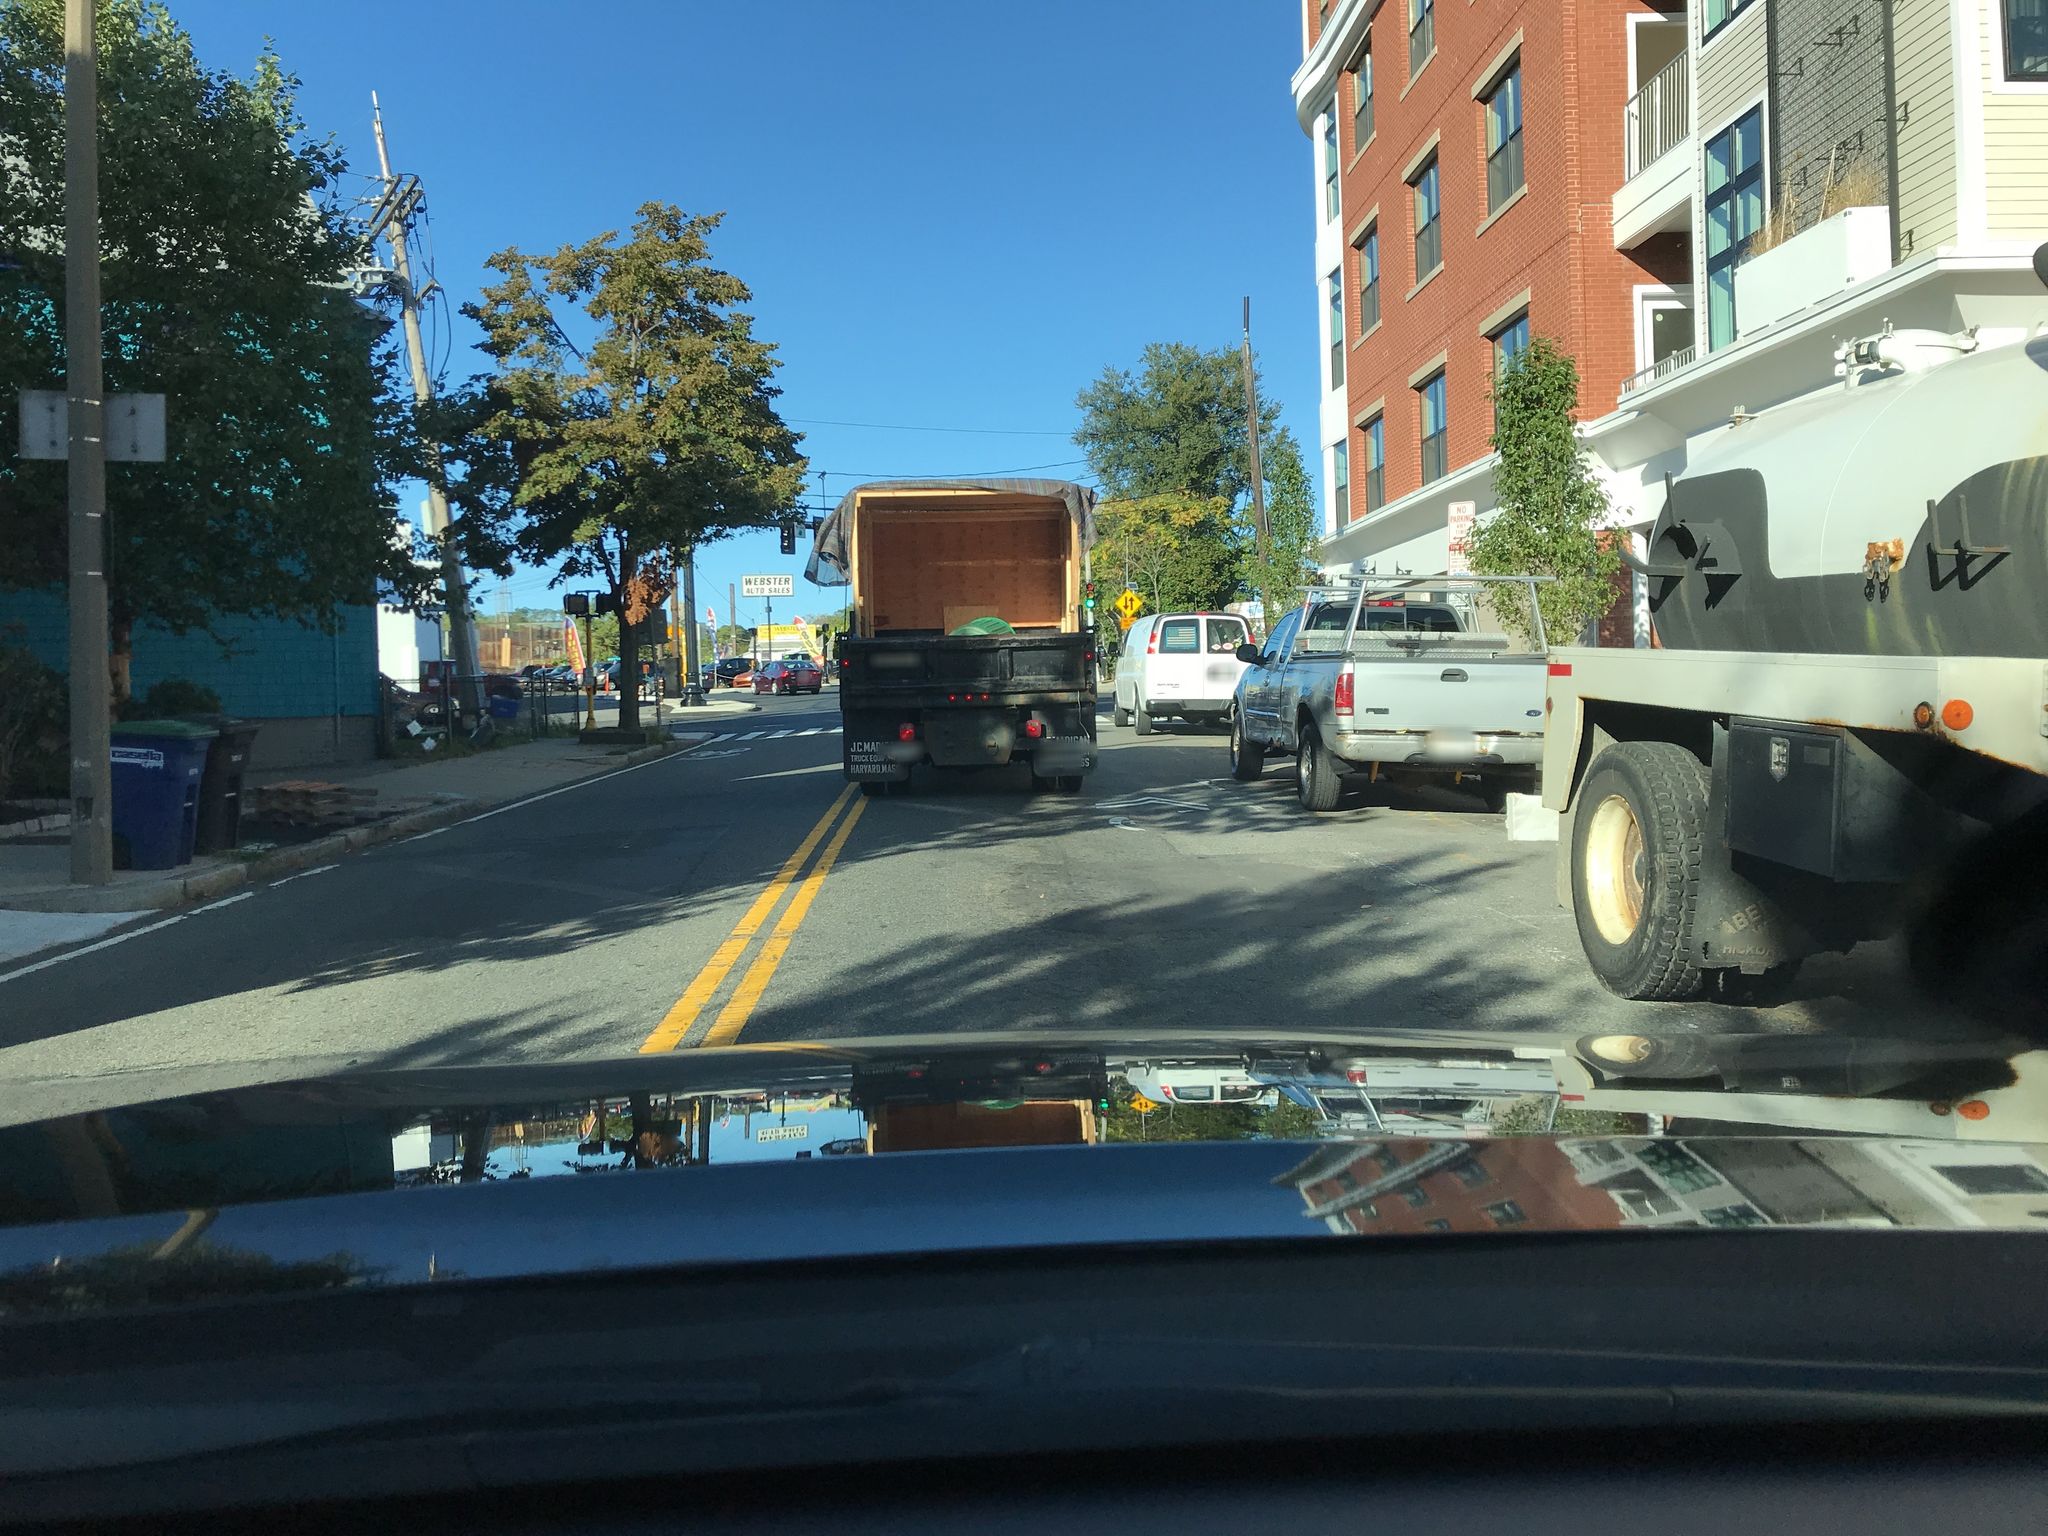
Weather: clear
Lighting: day
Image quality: good
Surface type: driving surface
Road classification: footway
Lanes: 2
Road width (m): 15.2
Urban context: urban centre
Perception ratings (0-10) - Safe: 1.23, Lively: 3.15, Beautiful: 3.31, Boring: 5.64, Depressing: 2.53, Wealthy: 4.35